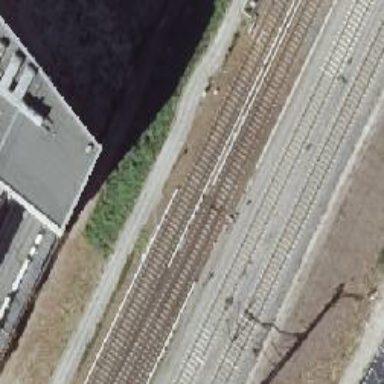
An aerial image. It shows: Solitary milestone along the railway.